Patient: sex M, age 51
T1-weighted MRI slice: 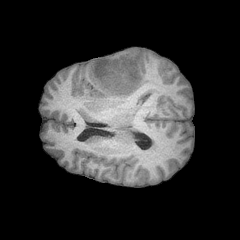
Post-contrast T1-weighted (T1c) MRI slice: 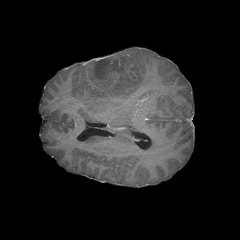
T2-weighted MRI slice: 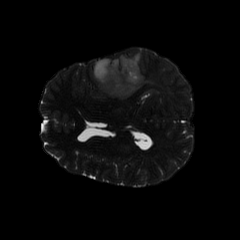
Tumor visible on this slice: yes
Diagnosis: Astrocytoma, IDH-mutant
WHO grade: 4